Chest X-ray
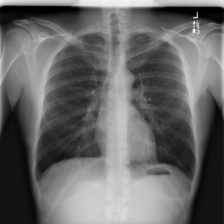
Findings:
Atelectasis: negative
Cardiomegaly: negative
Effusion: negative
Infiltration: negative
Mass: negative
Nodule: negative
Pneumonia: negative
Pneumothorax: negative
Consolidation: negative
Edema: negative
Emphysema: negative
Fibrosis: negative
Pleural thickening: negative
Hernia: negative